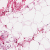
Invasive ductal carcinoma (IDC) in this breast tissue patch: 0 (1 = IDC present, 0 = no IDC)